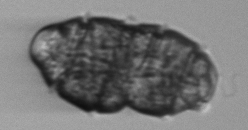
Label: Margalefidinium